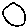
Label: circle